Question:
Hi everyone, there is a strange issue when I try to upload new build to iTunes Connect via Xcode. I think the problem with Info.plist file.
Info.plist: <URL>
Thanks you!
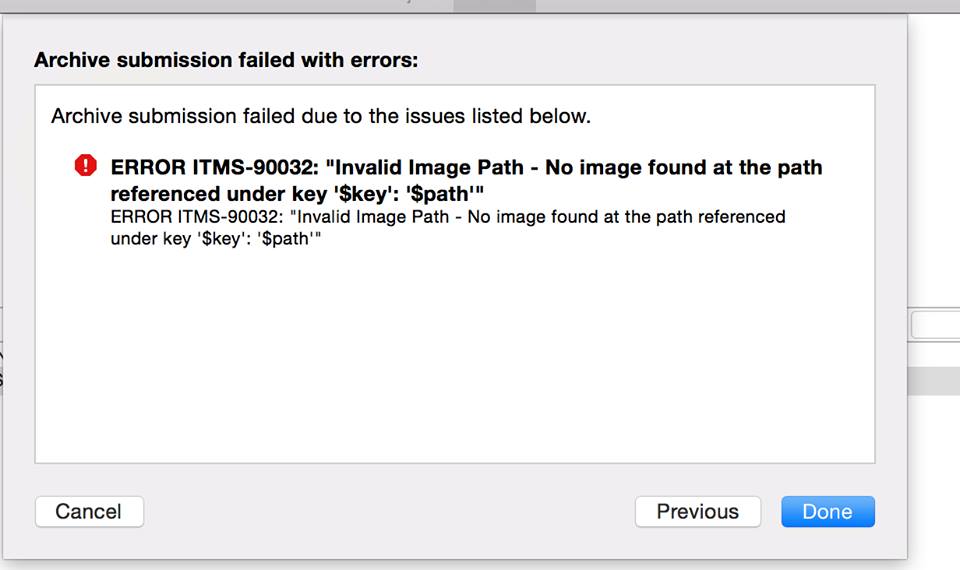
Answer: '''
<string>Icon-Splotlight-iOS7.png</string>
<string>Icon-Splotlight-iOS7@2x.png</string>
'''
Could be this typo for the Spotlight images.